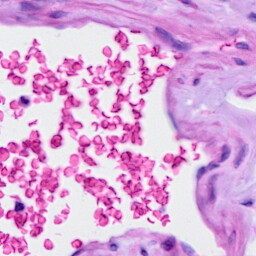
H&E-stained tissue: Ovarian